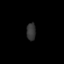
Tissue: skin
Cell type: Epithelial cells
Senescence score: 0.2625
Nuclear area (px): 161
Mean DAPI intensity: 51.118